Aerial crown-view tile of a tropical tree (Barro Colorado Island, Panama), acquired 20250818:
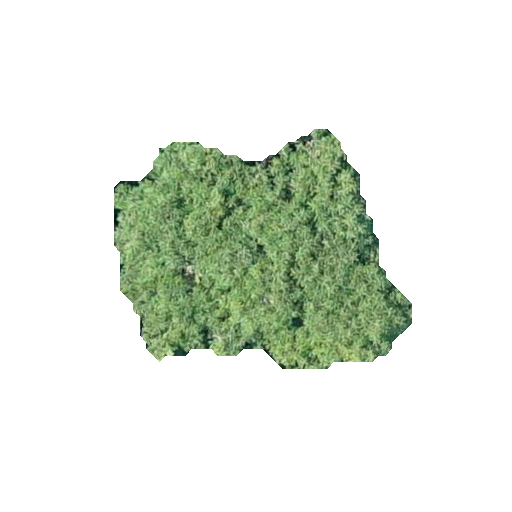
Species: Astronium graveolens
GBIF accepted scientific name: Astronium graveolens
Crown area: 74.902 m²